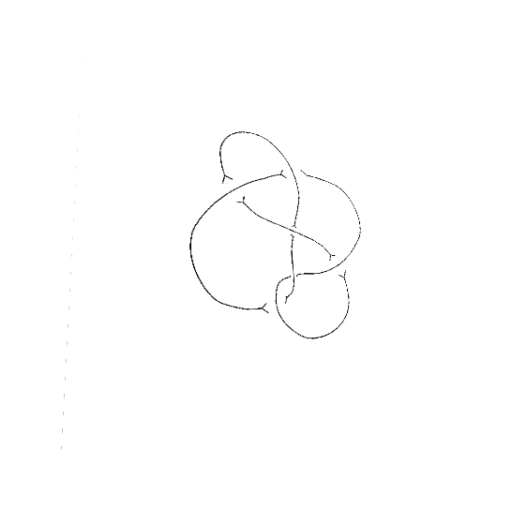
Crossing number: 6